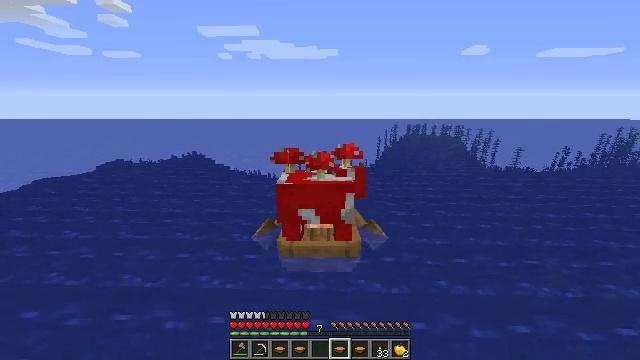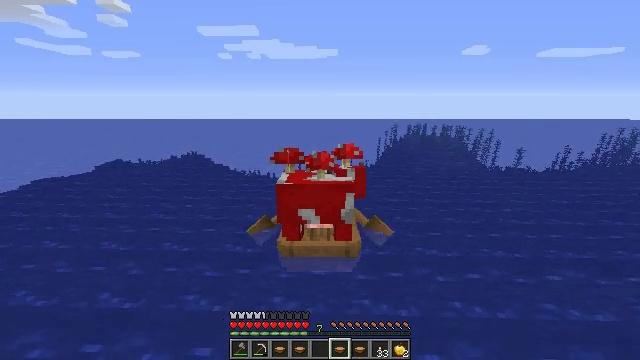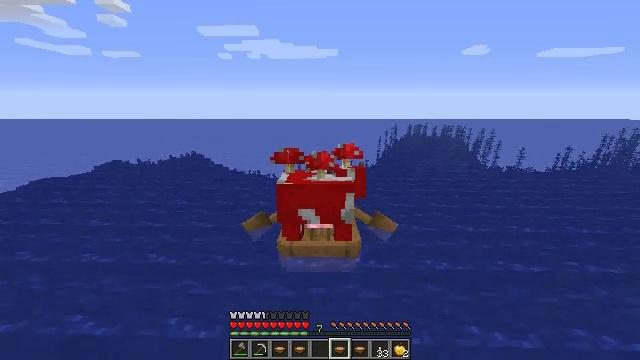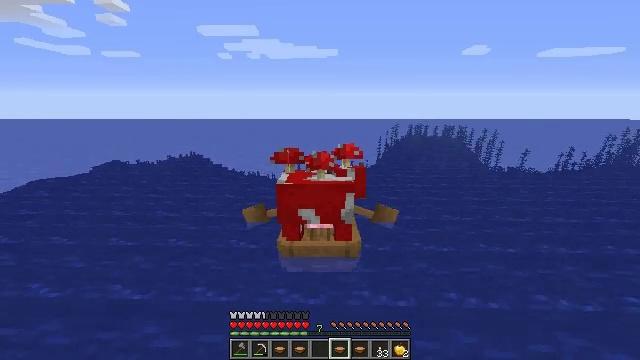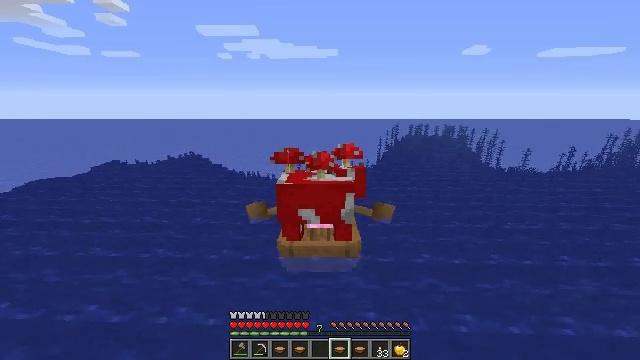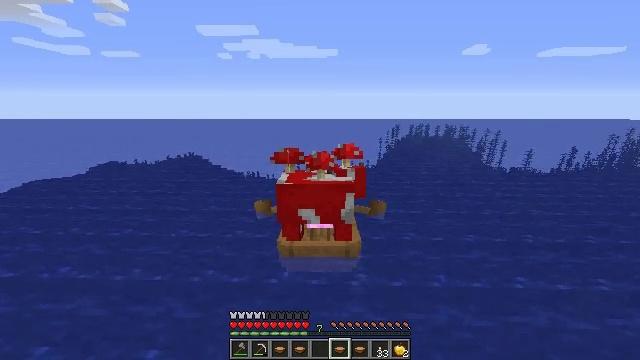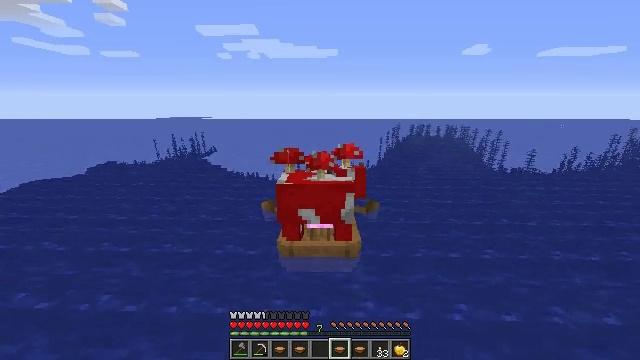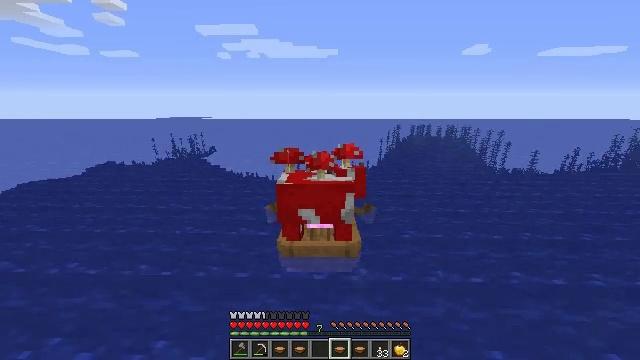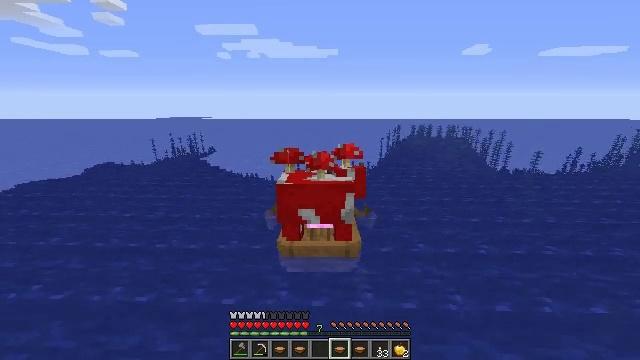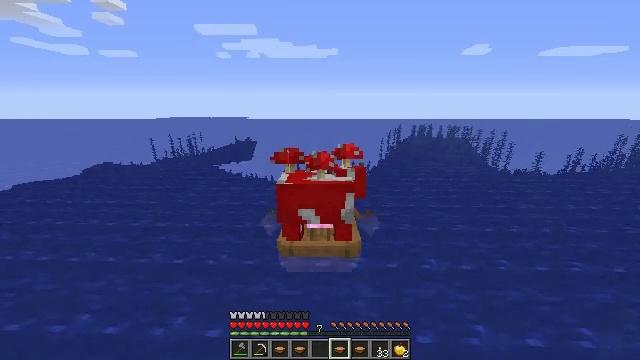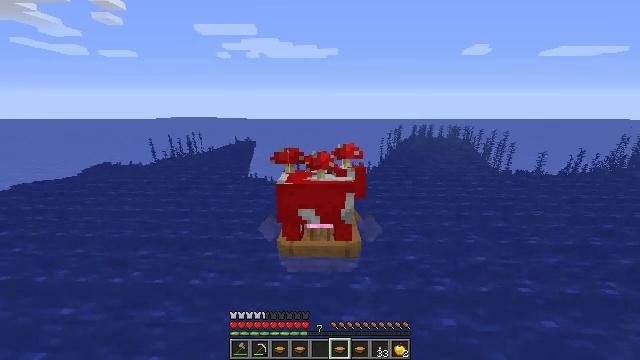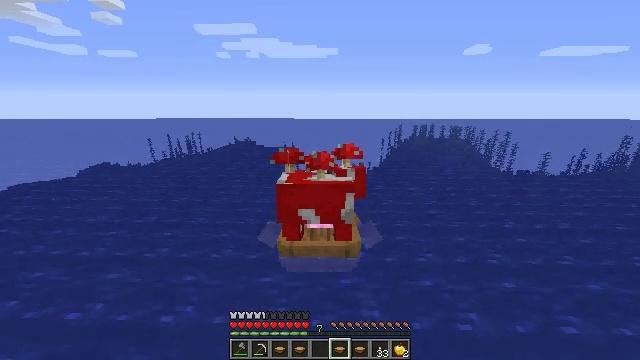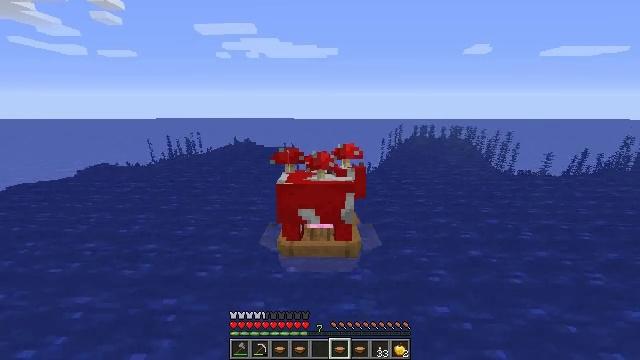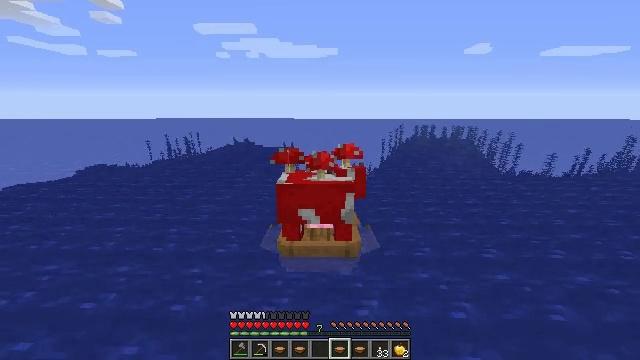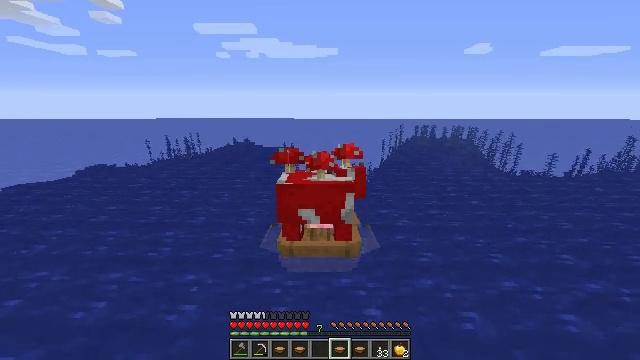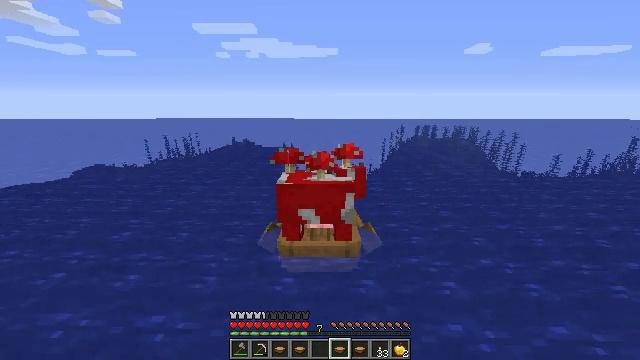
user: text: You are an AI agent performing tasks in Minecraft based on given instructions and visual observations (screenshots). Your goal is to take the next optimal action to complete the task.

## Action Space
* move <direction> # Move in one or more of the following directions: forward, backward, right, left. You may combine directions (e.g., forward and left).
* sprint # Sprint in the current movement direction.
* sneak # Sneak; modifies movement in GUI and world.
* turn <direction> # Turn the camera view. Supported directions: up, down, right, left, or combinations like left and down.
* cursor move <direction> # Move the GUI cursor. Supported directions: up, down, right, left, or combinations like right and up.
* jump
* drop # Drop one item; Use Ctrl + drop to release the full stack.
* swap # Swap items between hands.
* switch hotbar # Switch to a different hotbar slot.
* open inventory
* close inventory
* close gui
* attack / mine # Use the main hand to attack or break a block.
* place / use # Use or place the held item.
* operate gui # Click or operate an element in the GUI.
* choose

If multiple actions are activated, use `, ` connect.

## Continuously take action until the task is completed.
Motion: motion action
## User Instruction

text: Drop a mushroom stew.
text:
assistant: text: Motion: move forward, sprint
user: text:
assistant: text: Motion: move forward, sprint
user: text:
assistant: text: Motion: move forward, sprint
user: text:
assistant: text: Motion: move forward, sprint
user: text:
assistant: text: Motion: move forward
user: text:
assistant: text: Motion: move forward
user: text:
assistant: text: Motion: move forward, sprint
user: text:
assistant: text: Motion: move forward, sprint
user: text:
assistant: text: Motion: move forward, sprint
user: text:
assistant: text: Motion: move forward, sprint
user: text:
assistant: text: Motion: move forward
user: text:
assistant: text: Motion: move forward
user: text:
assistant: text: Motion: move forward
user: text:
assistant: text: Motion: move forward
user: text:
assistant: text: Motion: move forward
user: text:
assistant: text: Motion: move forward
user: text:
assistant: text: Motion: move forward
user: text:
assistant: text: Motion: move forward
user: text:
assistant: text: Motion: move forward
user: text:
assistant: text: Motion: move forward
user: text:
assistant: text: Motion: move forward
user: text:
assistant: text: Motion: move forward
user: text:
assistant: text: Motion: move forward
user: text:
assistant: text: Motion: move forward
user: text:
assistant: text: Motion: move forward
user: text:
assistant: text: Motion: move forward
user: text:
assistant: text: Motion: move forward
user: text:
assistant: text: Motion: move forward
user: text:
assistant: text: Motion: move forward
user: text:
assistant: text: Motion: move forward